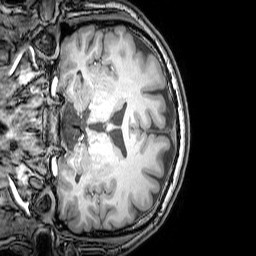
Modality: T1w
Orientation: coronal
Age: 25
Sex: male
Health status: healthy
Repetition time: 0.081 s
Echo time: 0.037 s